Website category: sports
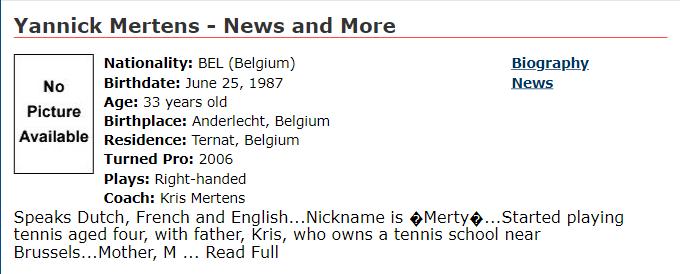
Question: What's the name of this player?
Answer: Yannick Mertens

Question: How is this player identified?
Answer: Yannick Mertens

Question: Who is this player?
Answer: Yannick Mertens

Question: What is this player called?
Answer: Yannick Mertens

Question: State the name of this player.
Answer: Yannick Mertens

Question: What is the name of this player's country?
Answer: BEL

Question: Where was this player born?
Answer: BEL

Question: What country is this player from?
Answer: BEL

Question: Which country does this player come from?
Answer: BEL

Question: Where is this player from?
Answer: BEL

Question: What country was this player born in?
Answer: BEL

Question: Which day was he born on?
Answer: June 25, 1987

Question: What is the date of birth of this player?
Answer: June 25, 1987

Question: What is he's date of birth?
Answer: June 25, 1987

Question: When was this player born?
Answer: June 25, 1987

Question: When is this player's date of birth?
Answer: June 25, 1987

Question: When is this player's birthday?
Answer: June 25, 1987

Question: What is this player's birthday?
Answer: June 25, 1987

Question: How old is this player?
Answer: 33 years old

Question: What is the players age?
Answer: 33 years old

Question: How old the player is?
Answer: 33 years old

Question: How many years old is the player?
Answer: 33 years old

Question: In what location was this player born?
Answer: Anderlecht, Belgium

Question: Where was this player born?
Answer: Anderlecht, Belgium

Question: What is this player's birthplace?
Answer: Anderlecht, Belgium

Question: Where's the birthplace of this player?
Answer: Anderlecht, Belgium

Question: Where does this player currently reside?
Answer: Ternat, Belgium

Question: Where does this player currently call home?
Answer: Ternat, Belgium

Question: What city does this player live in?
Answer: Ternat, Belgium

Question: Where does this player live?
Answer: Ternat, Belgium

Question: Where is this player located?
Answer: Ternat, Belgium

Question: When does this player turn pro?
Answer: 2006

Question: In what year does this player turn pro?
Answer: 2006

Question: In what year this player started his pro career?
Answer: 2006

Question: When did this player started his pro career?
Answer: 2006

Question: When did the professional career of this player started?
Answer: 2006

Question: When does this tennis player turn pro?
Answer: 2006

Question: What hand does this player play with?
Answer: Right-handed

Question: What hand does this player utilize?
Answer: Right-handed

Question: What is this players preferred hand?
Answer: Right-handed

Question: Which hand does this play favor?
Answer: Right-handed

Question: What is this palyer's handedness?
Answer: Right-handed

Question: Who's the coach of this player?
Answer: Kris Mertens

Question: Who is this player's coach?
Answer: Kris Mertens

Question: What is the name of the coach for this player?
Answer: Kris Mertens

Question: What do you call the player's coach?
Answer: Kris Mertens